Interaction volume radius: 5 \u00c5
Interaction volume height: 30 \u00c5
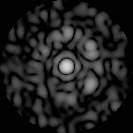
Disorder parameter: 0.6361